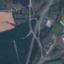
Land use / land cover: Highway